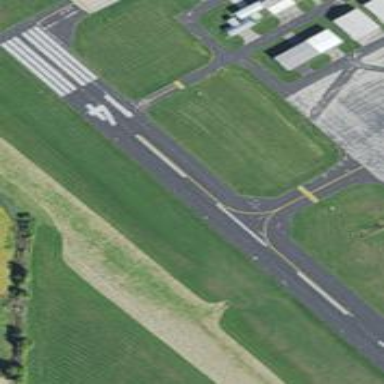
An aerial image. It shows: View of taxiway at the airport.